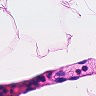
Metastatic tissue present: no